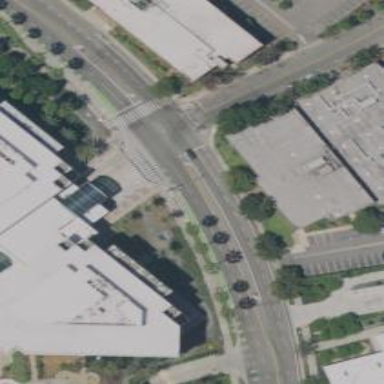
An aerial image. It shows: Crossing footway with zebra markings.